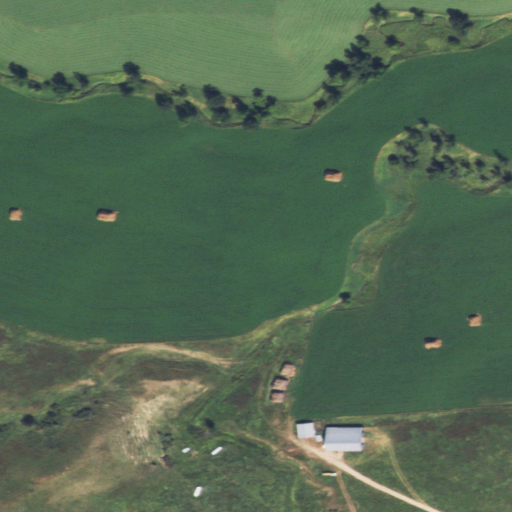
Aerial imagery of valley in Wyoming named Table Mountain Draw containing cultivated crops, grassland, herbaceous wetlands, open development, low intensity development, and shrub